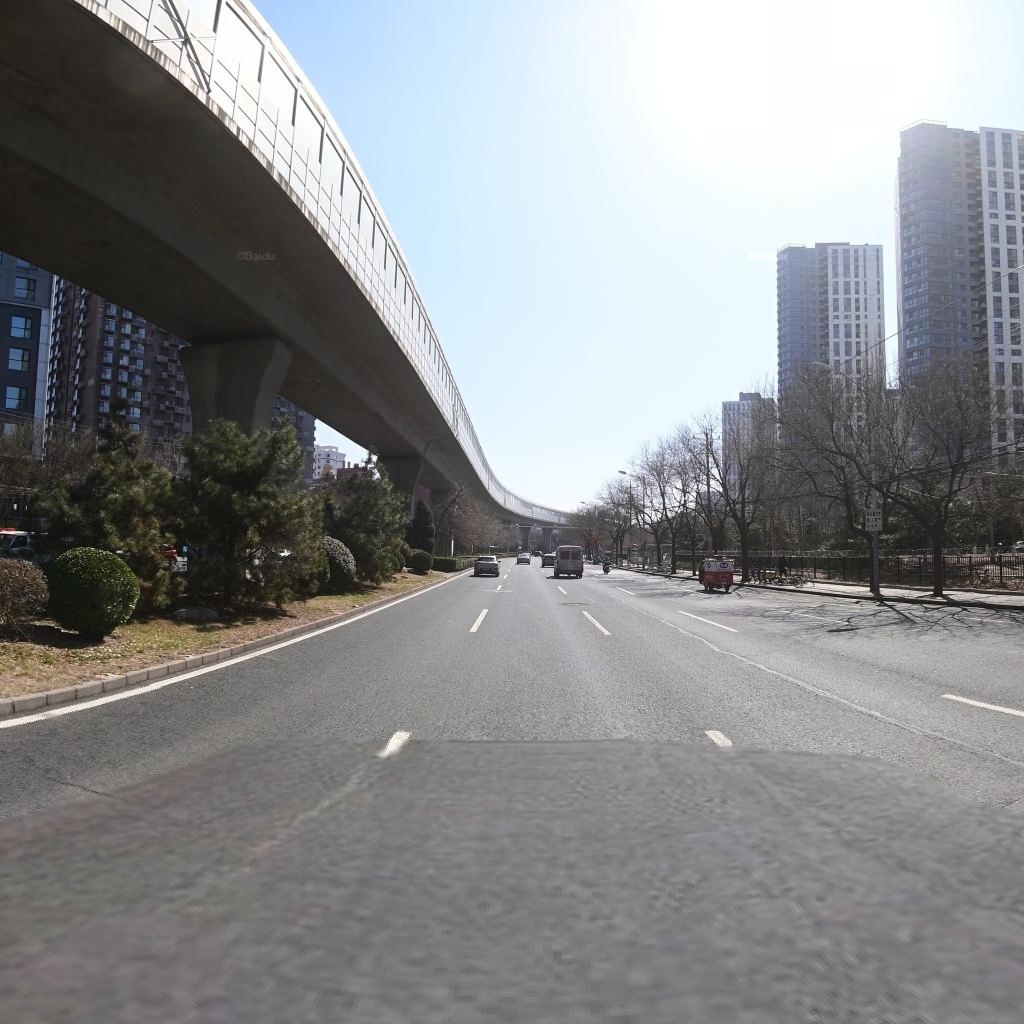
Region: Chaoyang
Road damage annotations: longitudinal patch, transverse crack, manhole cover